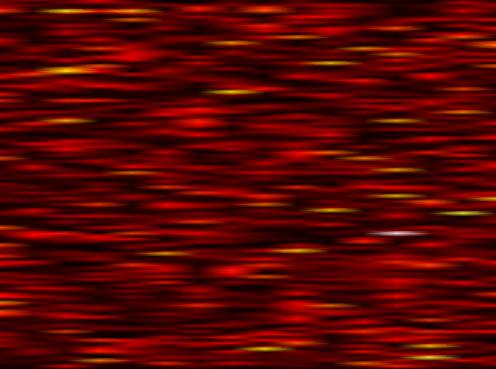
Label: UFMC